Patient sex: M
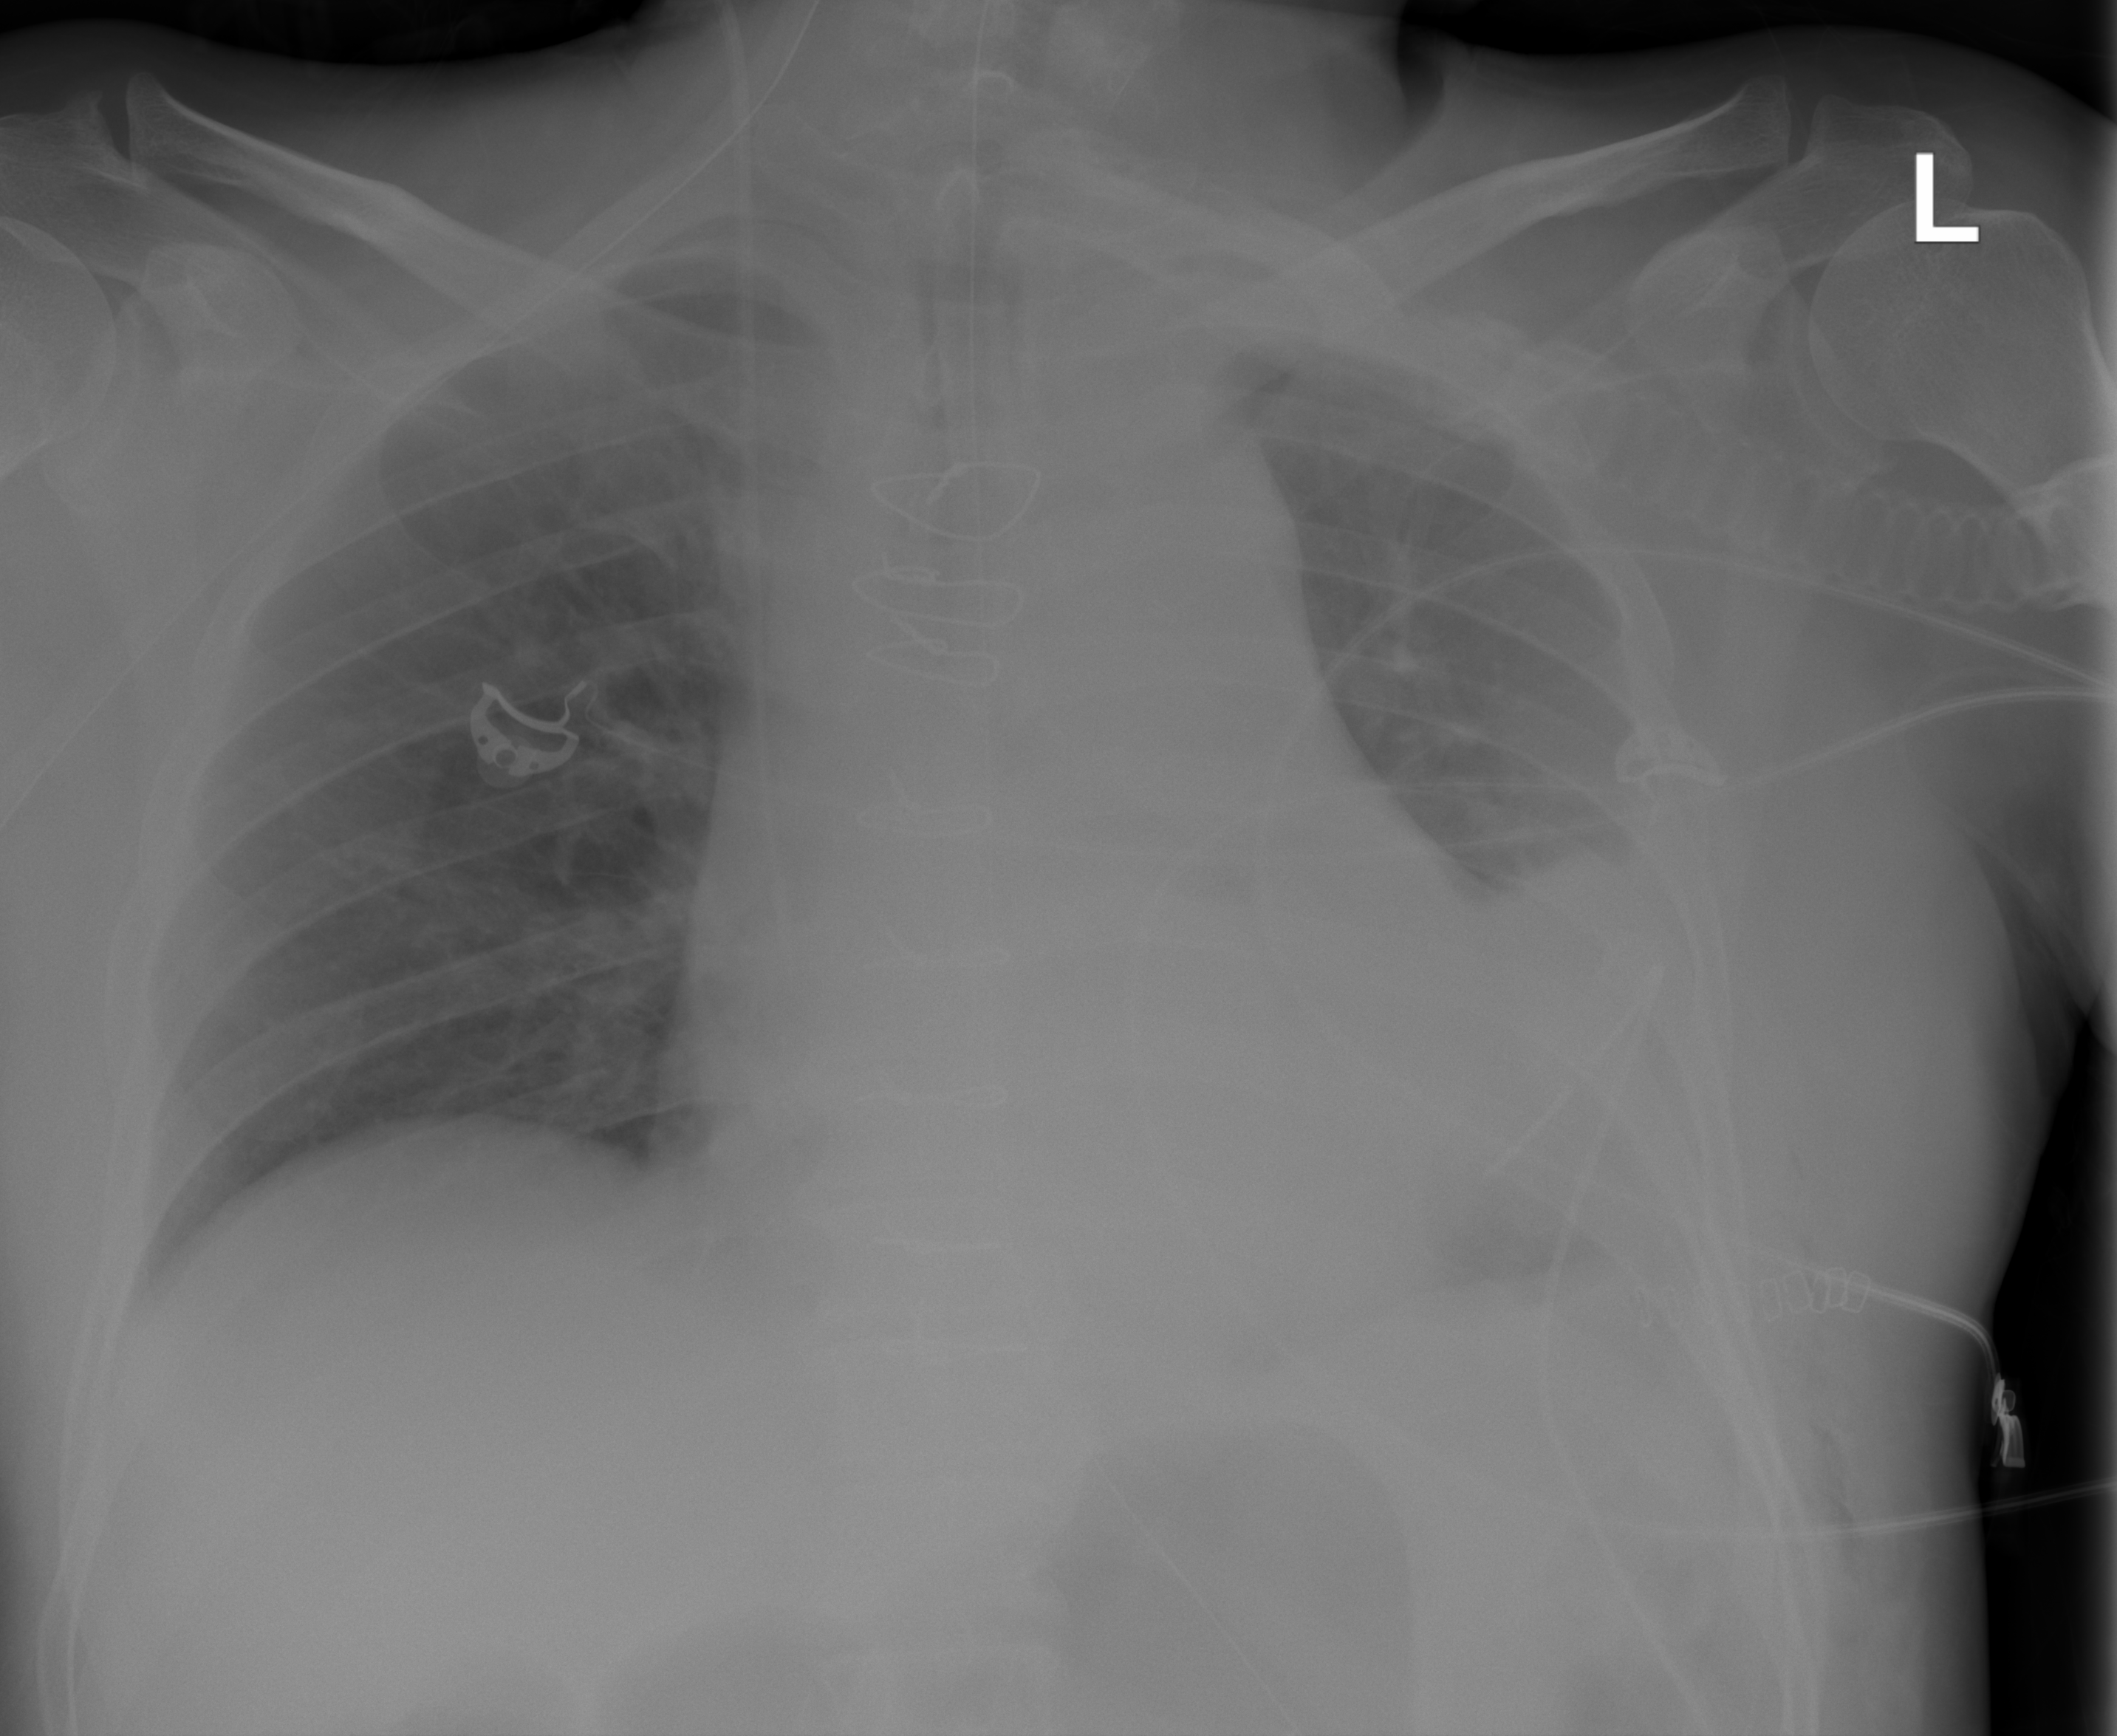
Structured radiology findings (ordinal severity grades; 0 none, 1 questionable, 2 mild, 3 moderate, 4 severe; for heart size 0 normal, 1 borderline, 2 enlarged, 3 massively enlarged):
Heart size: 3
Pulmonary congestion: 2
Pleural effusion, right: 0
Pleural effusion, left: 2
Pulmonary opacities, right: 0
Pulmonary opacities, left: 0
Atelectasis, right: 0
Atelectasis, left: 2